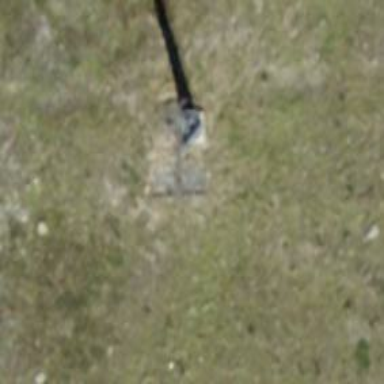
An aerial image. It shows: Pylon for aerialway.